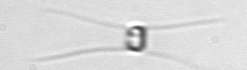
Label: Chaetoceros_similis